Interaction volume radius: 5 \u00c5
Interaction volume height: 30 \u00c5
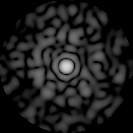
Disorder parameter: 0.8028